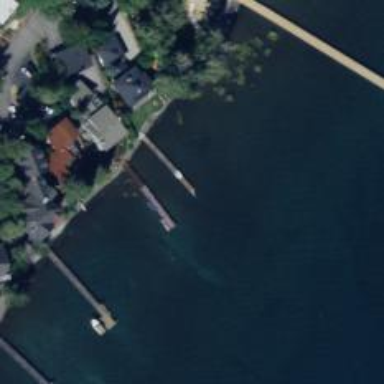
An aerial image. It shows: Man-made pier.